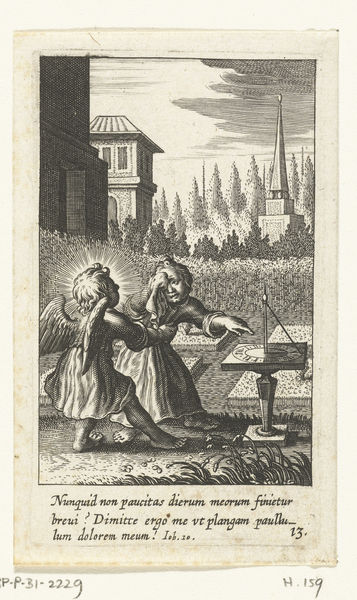
Titel: Engel en kind bij zonnewijzer
Künstler: Boëtius Adamsz. Bolswert
Standort: Amsterdam
Institution: Rijksmuseum
Schlagwörter: baum, flügel, weiß, wolken, bäume, schwarz, haus, schloss, tuch, kind, blatt, pflanzen, turm, engel, garten, hitze, junge, zeigen, buch, strahlen, druck, taschentuch, obelisk, pyramide, latein, garte, zweifel, sonnenuhr, schweiß, zweilfe